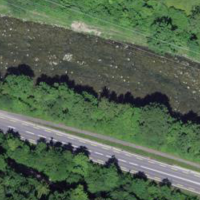
EUNIS habitat code: 15
Species observed at this site:
Symphoricarpos albus